Question: I would like to implement multi item selection in a 'GridView' with 'ImageView' changing color to blue.
I mean I have a 'GridView' with 'ImageView' where I load user's image from url.
In my 'GridView' I would like to highlight the multiple selection image (es blue) like in picture

My GridView :
'''
<GridView
android:id="@+id/gridview"
android:layout_width="match_parent"
android:layout_height="wrap_content"
android:numColumns="3"
android:scrollbarStyle="insideOverlay"
android:scrollbars="vertical"
android:listSelector="@null" />
'''
Imem in a GridView:
'''
<ImageView xmlns:android="http://schemas.android.com/apk/res/android"
android:id="@+id/userLikesimg"
android:layout_width="100dp"
android:layout_height="100dp"
android:background="@color/blu_facebook_transparent"
android:scaleType="centerCrop" />
'''
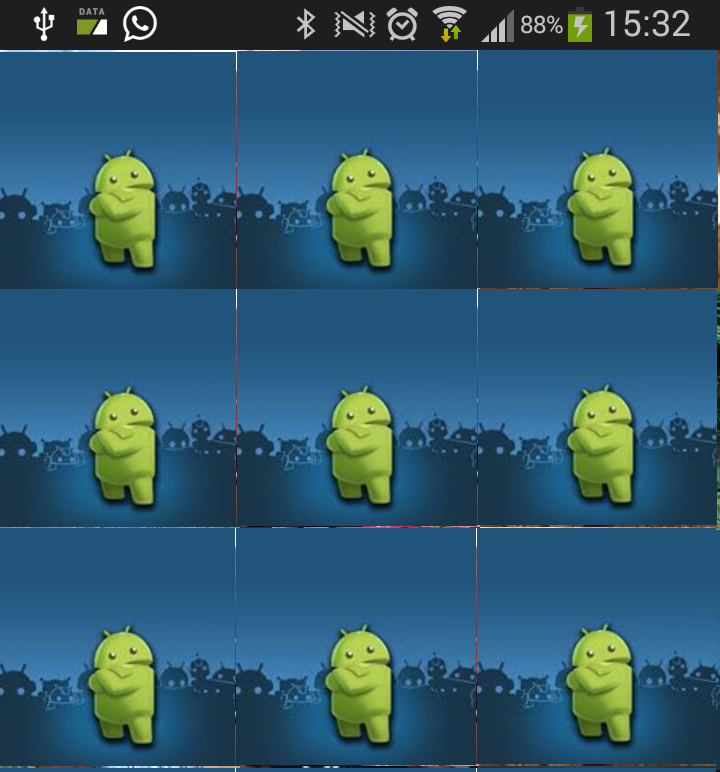
Answer: I solved unisng in my adapter:
is int and define num elements chosen
is array of boolean with position elements chosen
'''
public boolean[] selectedElements= new boolean[n];
private int selectedElements= m;
public View getView(final int position, View amico, ViewGroup parent) {
...
viewHolder.userImage.setOnClickListener(new View.OnClickListener() {
@Override
public void onClick(View v) {
if (selectedElements[position] == false) {
if (numElementi == 0) {
Toast.makeText(mContext, R.string.error, Toast.LENGTH_LONG).show();
} else {
BitmapDrawable bd = new BitmapDrawable(mContext.getResources(), viewHolder.userImage.getDrawingCache())userUrl;
//you can check if the bd is null (if it is null I download image again -it is in cache- and I add blue trasparency like bellow
//R.drawable.blue is image with trasparency
LayerDrawable d = new LayerDrawable(new Drawable[] { bd, mContext.getResources().getDrawable(R.drawable.blue) });
viewHolder.userImage.setImageDrawable(d);
selectedElements[position] = true;
numElementi--;
}
} else {
String imgUserurl = userUrl;
Picasso.with(mContext).load(imgUserurl).placeholder(R.drawable.ll_friend_placeholder).into(viewHolder.userImage);
viewHolder.userImage.setDrawingCacheEnabled(true);
selectedElements[position] = false;
numElementi++;
}
}
});
...
}
public boolean[] getSelectedElements()
{
return selectedElements;
}
'''
In my activity or fragment:
'''
boolean[] selectedElement = adapter.getSelectedElements();
'''
(I need position of selected element)